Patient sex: M
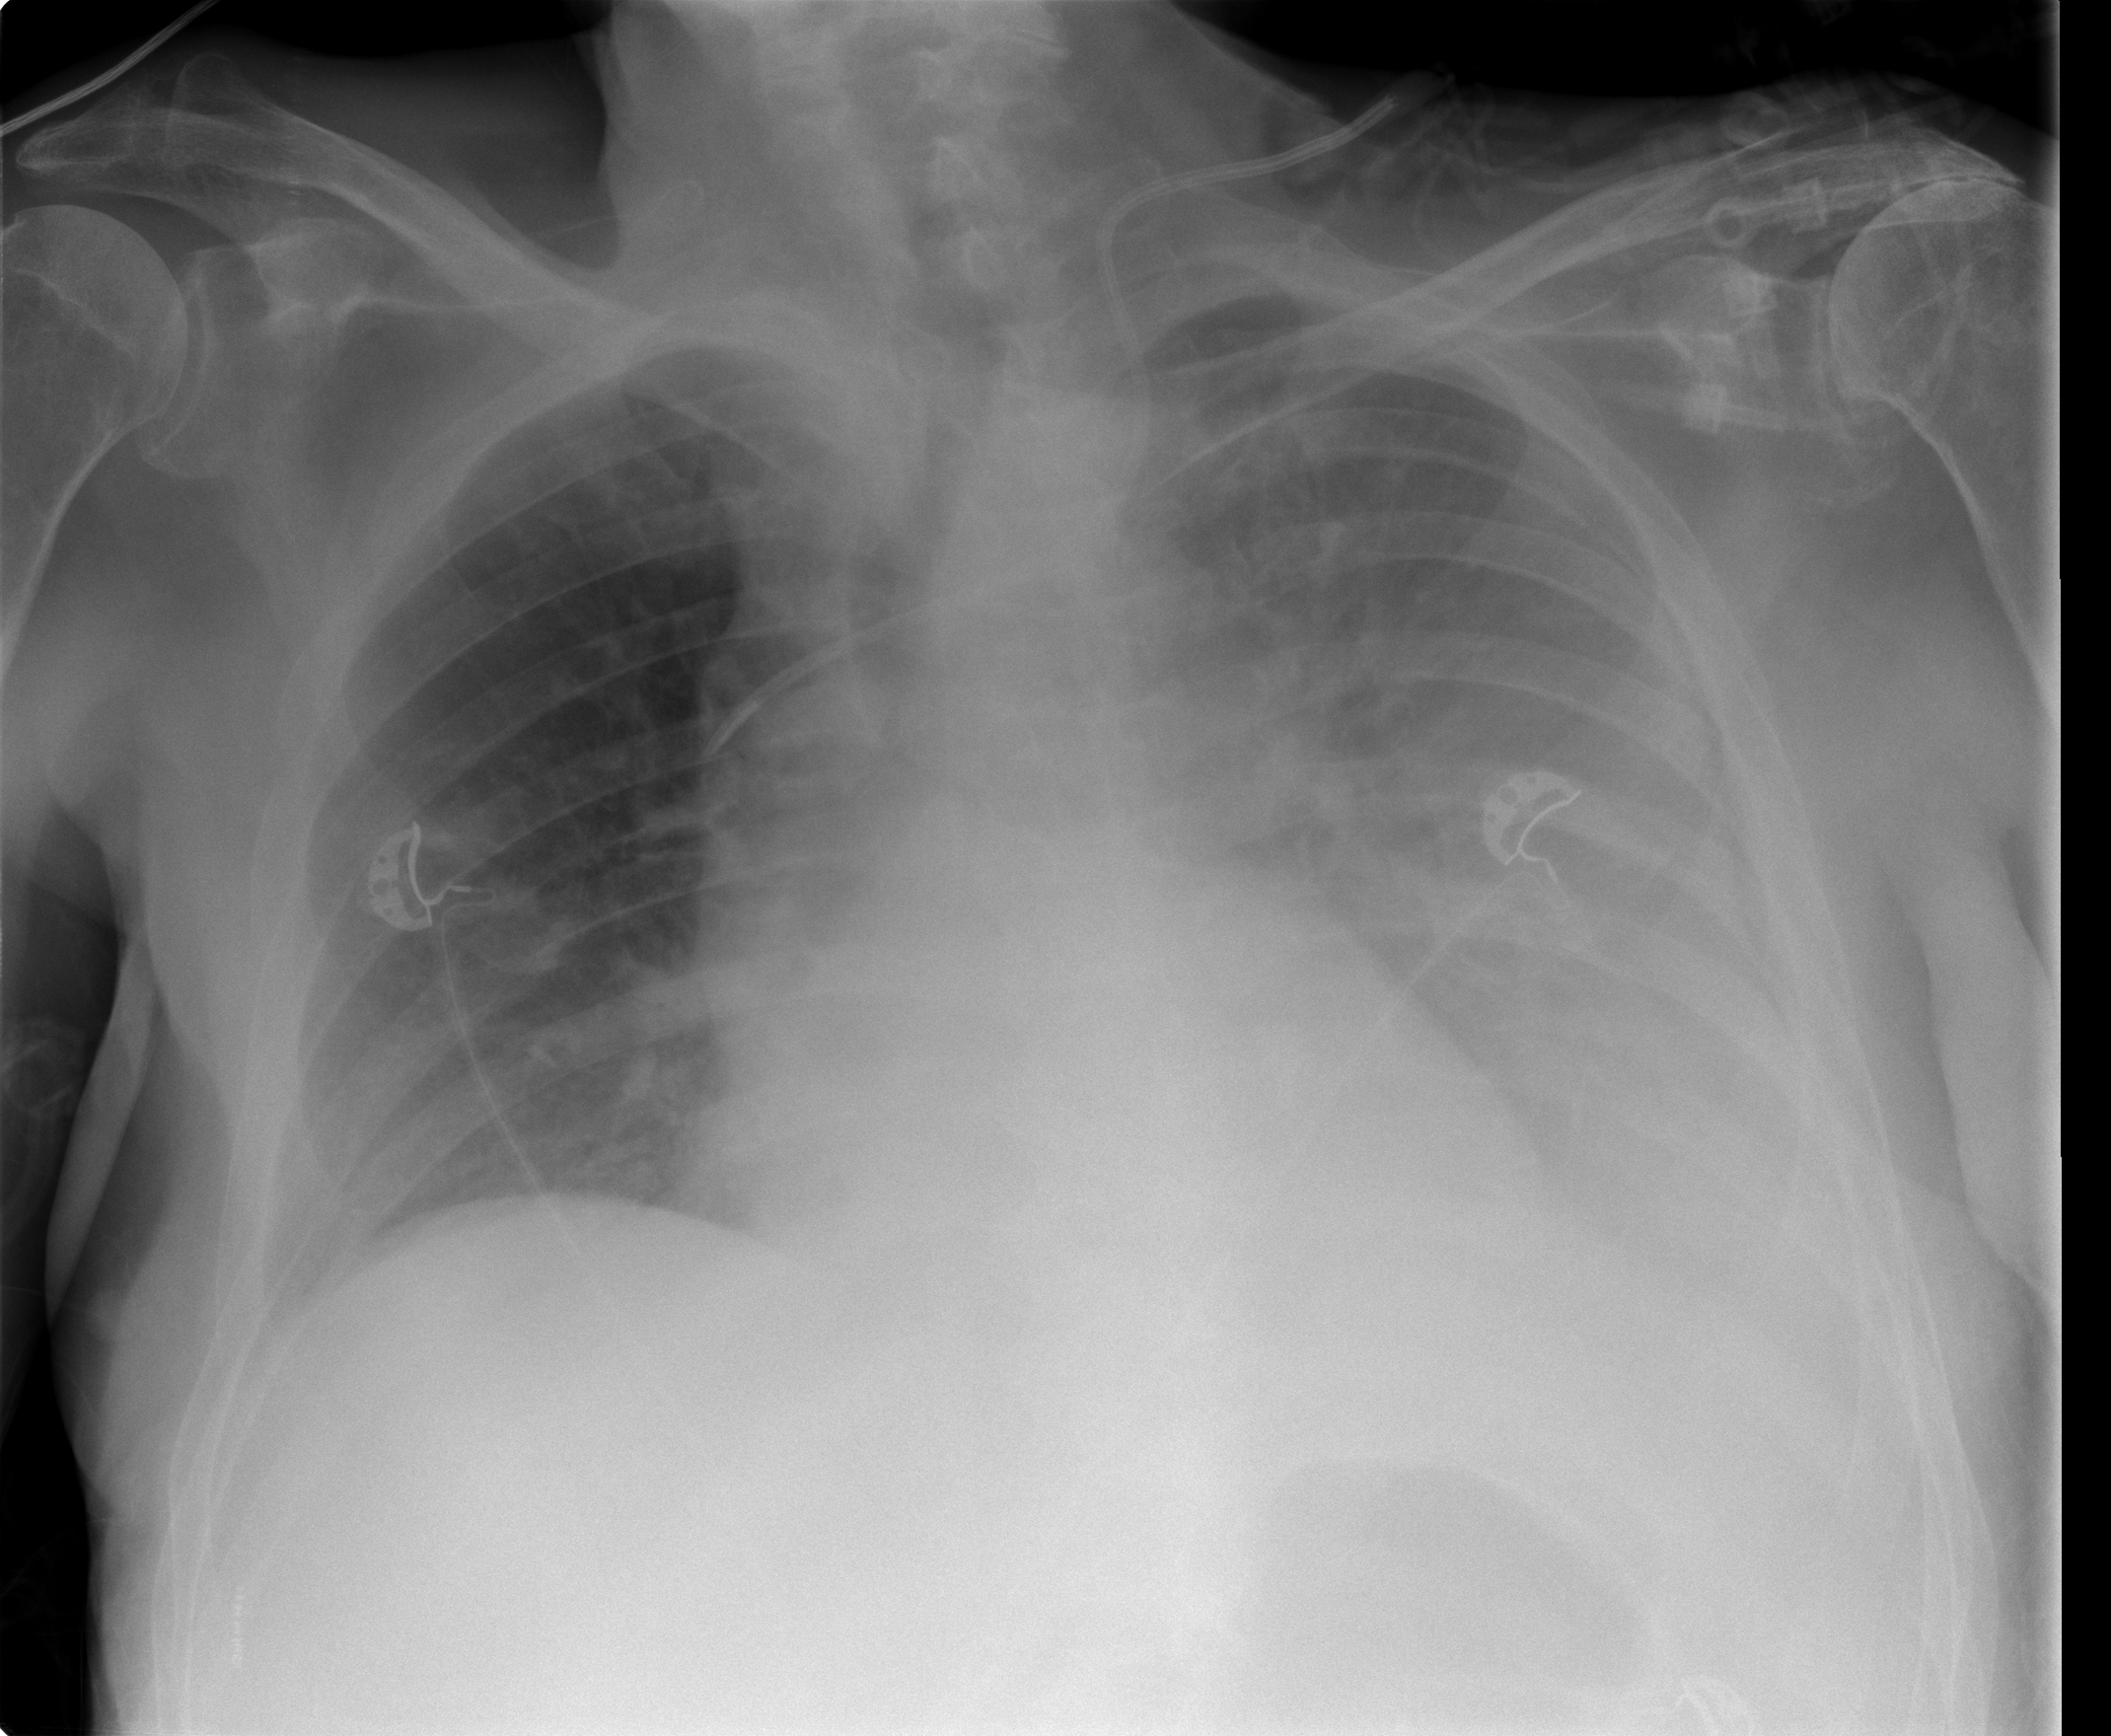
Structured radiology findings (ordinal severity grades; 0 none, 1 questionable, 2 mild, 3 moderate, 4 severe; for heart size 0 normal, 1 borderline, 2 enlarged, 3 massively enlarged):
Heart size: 0
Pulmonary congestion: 1
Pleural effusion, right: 0
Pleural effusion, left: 2
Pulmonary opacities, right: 0
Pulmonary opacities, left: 0
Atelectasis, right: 0
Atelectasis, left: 1